Interaction volume radius: 10 \u00c5
Interaction volume height: 10 \u00c5
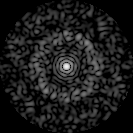
Disorder parameter: 0.8808